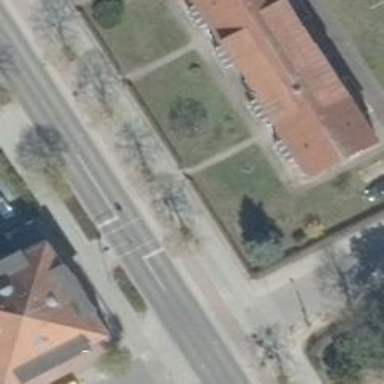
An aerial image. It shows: Broadleaved deciduous tree on the street.